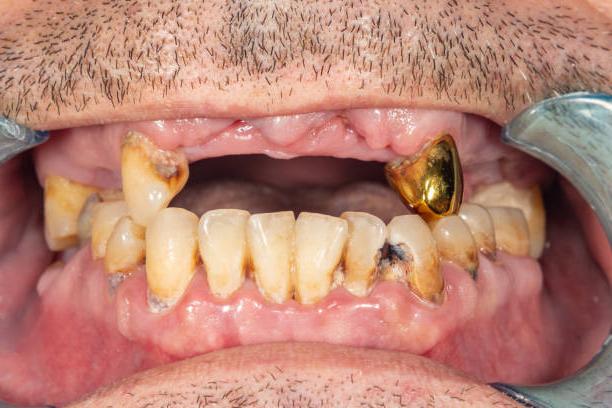
Condition: Calculus